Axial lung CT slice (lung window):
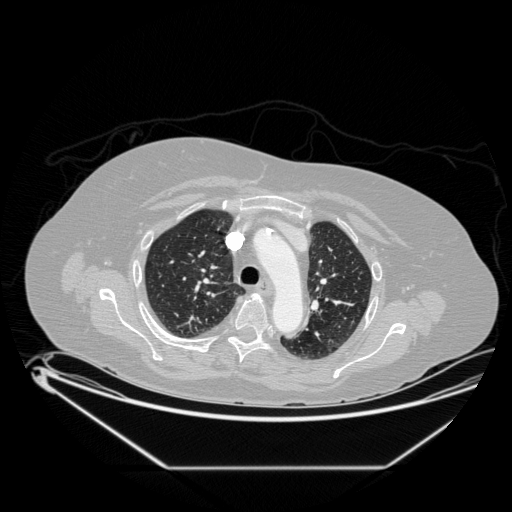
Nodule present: no